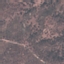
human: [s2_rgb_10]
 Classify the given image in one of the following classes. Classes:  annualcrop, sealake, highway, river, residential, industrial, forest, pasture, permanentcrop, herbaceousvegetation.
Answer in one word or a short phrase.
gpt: HerbaceousVegetation